Question: I'm developing Snake game using Java. Board's (where all action takes it place) width and height should be fixed (640 pixels * 480 pixels).
Structure:
- -
In class I have something like...
'''
setSize( 1024, 768 );
'''
...and in Board class I have...
'''
setSize( BOARDS_WIDTH, BOARDS_HEIGHT );
'''
Problem is that main and only windows seems to be like 1024 * 768, but panel inside it - not like 640 * 480. I have as well and background is filled more than 640 * 480.
Is there any way to make Board's width and height like 640 * 480, but main windows width and height - as much as Board's width and height are correct?
Right now it looks like this...

All works... almost.
class:
'''
add( new Board(), BorderLayout.CENTER );
pack();
setResizable( false );
setLocationRelativeTo( null );
setVisible( true );
setDefaultCloseOperation( EXIT_ON_CLOSE );
setTitle( "Snake (by daGrevis)" );
'''
class:
'''
setPreferredSize( new Dimension( 640, 480 ) );
'''
Gray background is 642 * 482! Like there would be border that wraps all by 1 pixel!
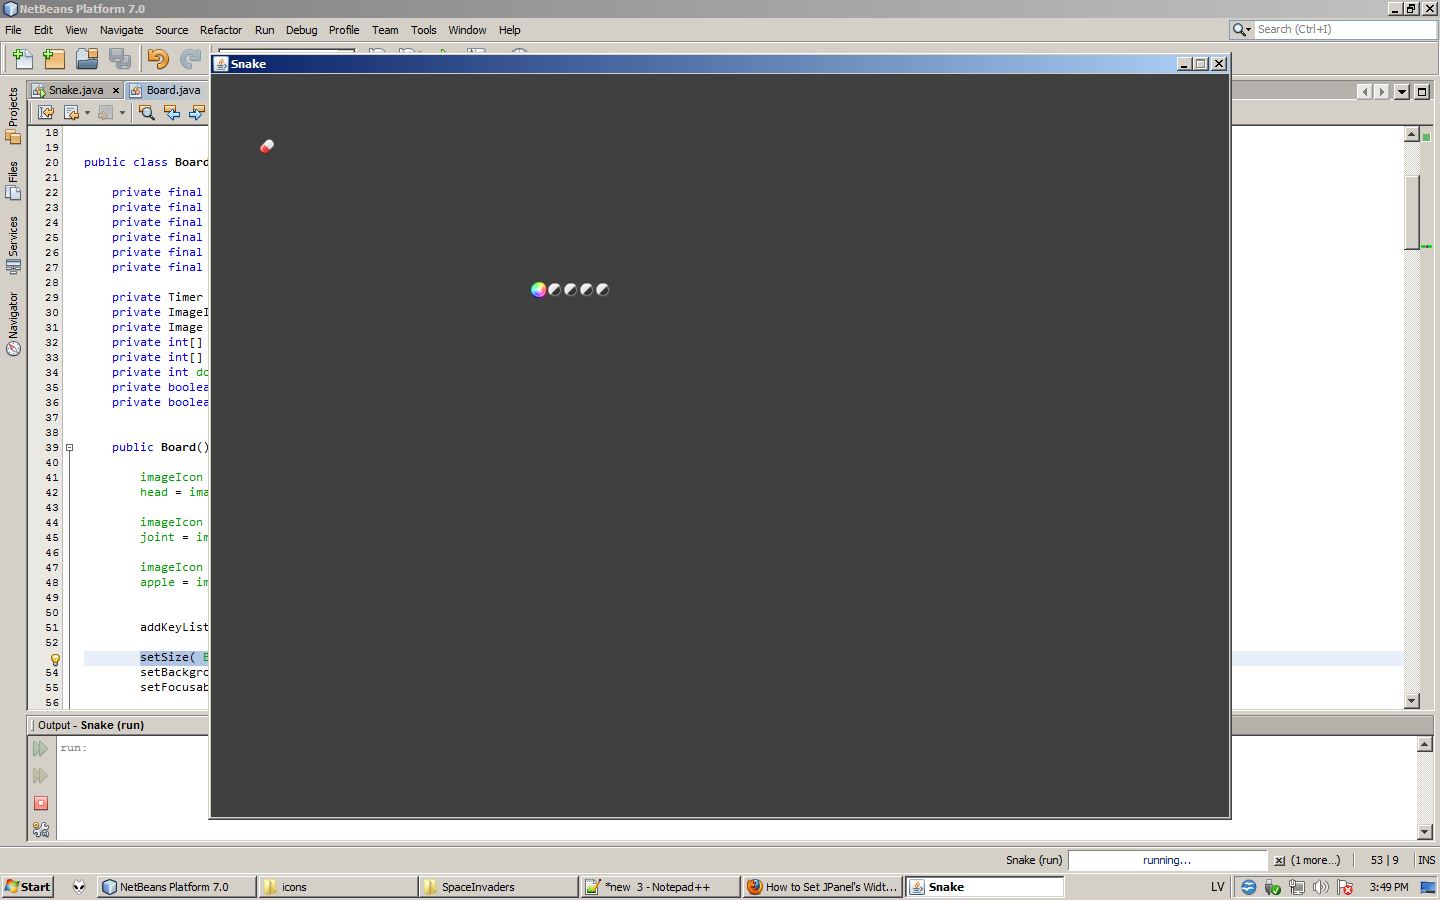
Answer: please, something went xx*x, and that's not true at all, check that
'''
JButton Size - java.awt.Dimension[width=400,height=40]
JPanel Size - java.awt.Dimension[width=640,height=480]
JFrame Size - java.awt.Dimension[width=646,height=505]
'''
code (basic stuff from <URL>
EDIT: forget 'setDefaultCloseOperation()'
'''
import java.awt.BorderLayout;
import java.awt.Dimension;
import java.awt.event.ActionEvent;
import java.awt.event.ActionListener;
import javax.swing.JButton;
import javax.swing.JFrame;
import javax.swing.JPanel;
public class FrameSize {
private JFrame frm = new JFrame();
private JPanel pnl = new JPanel();
private JButton btn = new JButton("Get ScreenSize for JComponents");
public FrameSize() {
btn.setPreferredSize(new Dimension(400, 40));
btn.addActionListener(new ActionListener() {
@Override
public void actionPerformed(ActionEvent e) {
System.out.println("JButton Size - " + btn.getSize());
System.out.println("JPanel Size - " + pnl.getSize());
System.out.println("JFrame Size - " + frm.getSize());
}
});
pnl.setPreferredSize(new Dimension(640, 480));
pnl.add(btn, BorderLayout.SOUTH);
frm.add(pnl, BorderLayout.CENTER);
frm.setLocation(150, 100);
frm.setDefaultCloseOperation(JFrame.EXIT_ON_CLOSE); // EDIT
frm.setResizable(false);
frm.pack();
frm.setVisible(true);
}
public static void main(String[] args) {
java.awt.EventQueue.invokeLater(new Runnable() {
@Override
public void run() {
FrameSize fS = new FrameSize();
}
});
}
}
'''